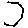
Label: hexagon